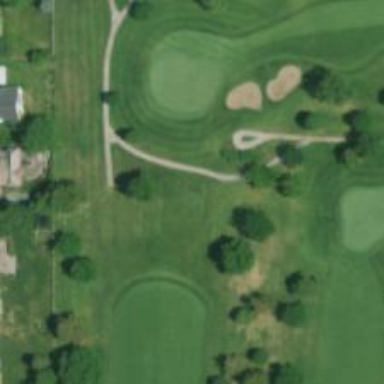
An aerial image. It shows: Grass area designated as golf tee.